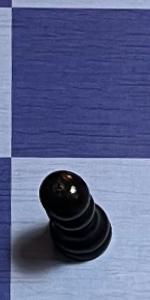
Label: Pawn_Black